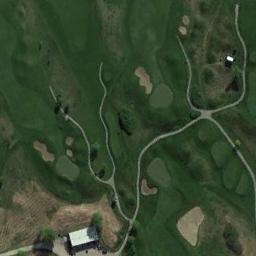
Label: golf_course